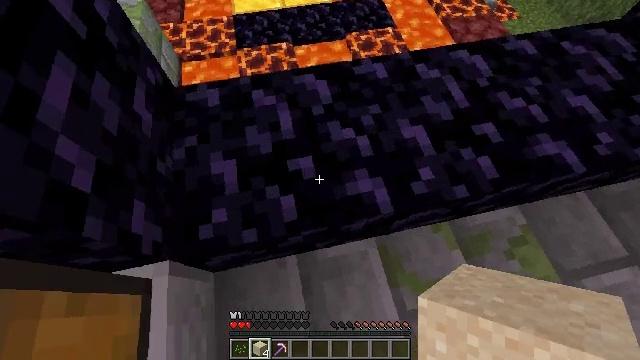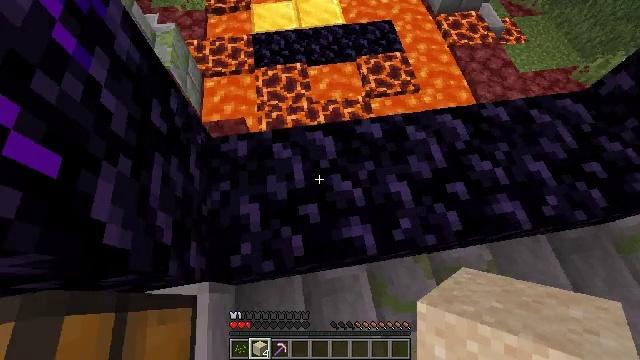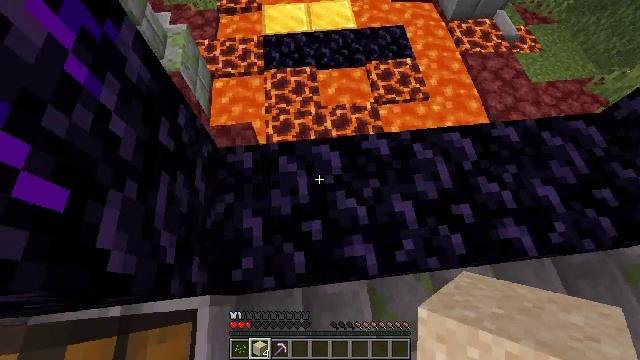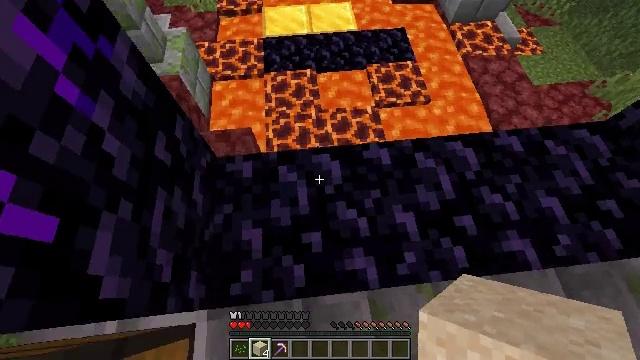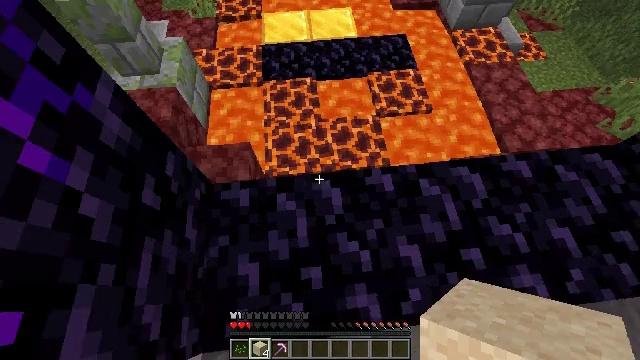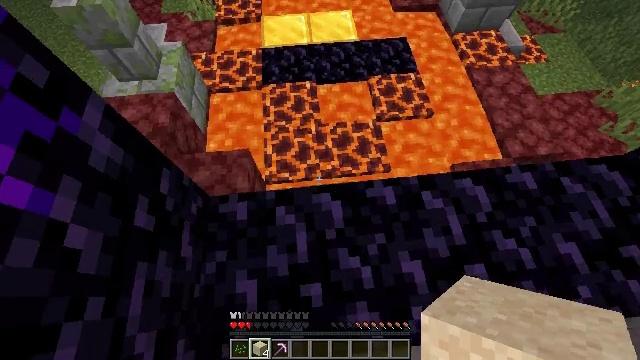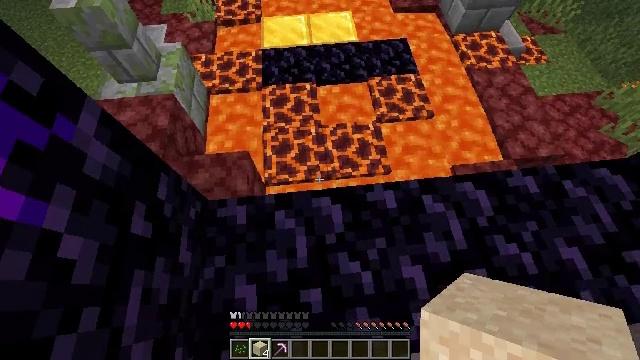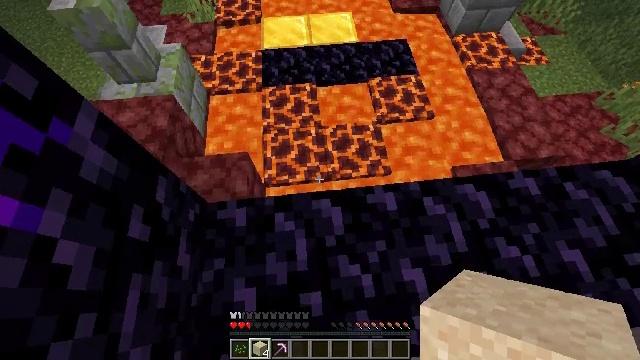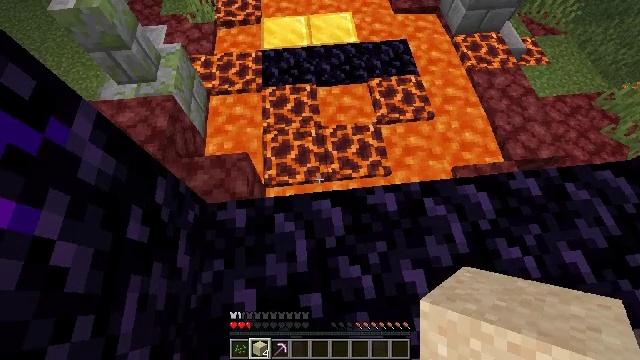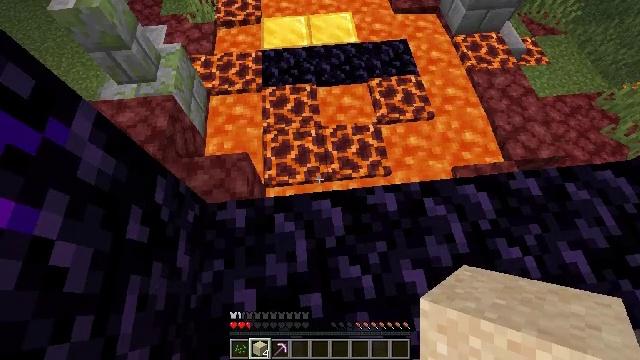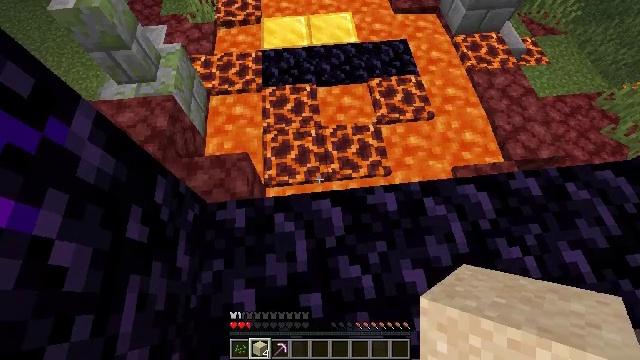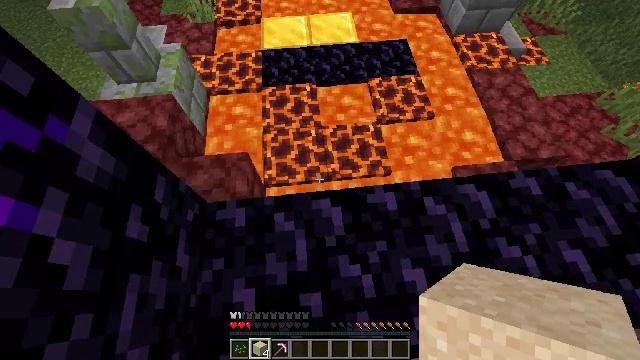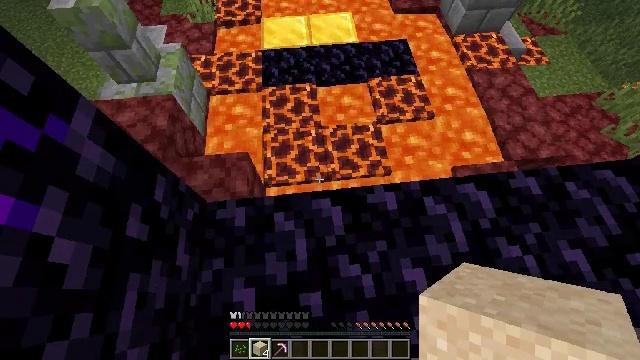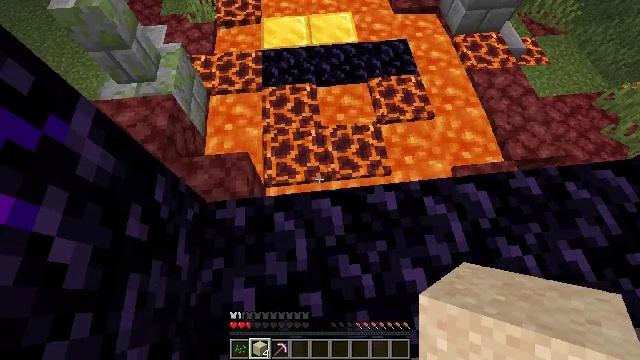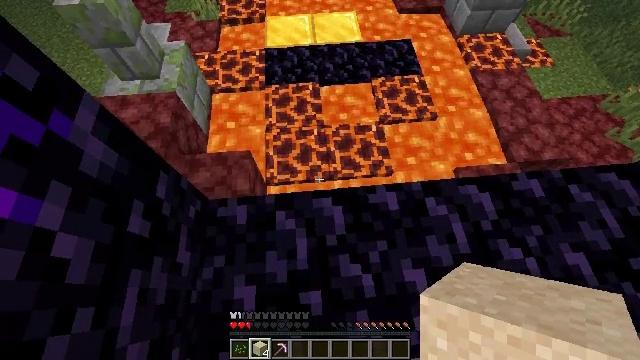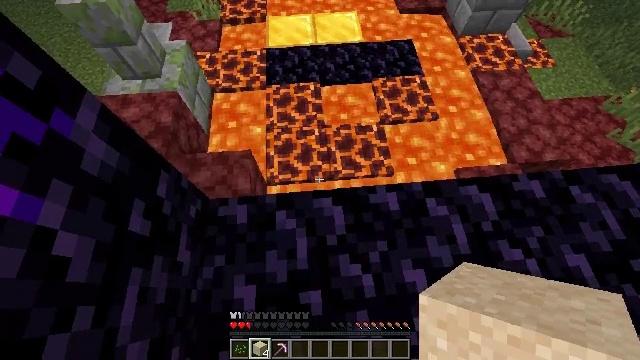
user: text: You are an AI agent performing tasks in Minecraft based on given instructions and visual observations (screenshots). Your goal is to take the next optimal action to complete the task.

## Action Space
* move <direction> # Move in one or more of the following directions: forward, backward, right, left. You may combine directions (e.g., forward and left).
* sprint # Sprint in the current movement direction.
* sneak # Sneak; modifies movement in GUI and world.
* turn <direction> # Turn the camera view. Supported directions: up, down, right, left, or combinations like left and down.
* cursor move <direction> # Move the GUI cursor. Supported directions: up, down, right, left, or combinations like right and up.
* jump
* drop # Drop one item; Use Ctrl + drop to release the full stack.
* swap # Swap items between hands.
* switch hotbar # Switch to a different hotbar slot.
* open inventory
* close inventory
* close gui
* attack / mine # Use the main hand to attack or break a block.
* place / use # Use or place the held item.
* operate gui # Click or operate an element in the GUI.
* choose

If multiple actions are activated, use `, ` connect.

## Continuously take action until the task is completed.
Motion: motion action
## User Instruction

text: Gather tall grass by hitting it.
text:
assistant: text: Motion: move forward, turn left
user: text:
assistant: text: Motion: move forward, turn left
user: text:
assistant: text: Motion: move forward
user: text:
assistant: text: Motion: no_op
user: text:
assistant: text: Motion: no_op
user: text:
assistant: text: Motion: no_op
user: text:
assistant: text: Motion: no_op
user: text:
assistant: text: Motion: no_op
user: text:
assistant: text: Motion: no_op
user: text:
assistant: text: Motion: no_op
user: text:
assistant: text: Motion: no_op
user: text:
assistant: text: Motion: no_op
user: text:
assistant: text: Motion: no_op
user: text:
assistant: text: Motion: no_op
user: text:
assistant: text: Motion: no_op
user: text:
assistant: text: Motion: no_op
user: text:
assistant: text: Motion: no_op
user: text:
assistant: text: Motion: turn right
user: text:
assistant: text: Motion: turn right
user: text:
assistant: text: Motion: turn right
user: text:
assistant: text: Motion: turn right and up
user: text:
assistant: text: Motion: turn right
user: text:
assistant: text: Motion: no_op
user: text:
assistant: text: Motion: no_op
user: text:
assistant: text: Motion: turn right and up
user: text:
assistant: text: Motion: turn right and up
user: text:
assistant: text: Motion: turn right and up
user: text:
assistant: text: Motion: no_op
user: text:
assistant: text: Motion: turn right
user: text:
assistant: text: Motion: move forward, turn right and up